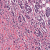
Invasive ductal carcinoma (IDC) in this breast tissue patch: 1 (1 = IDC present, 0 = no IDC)